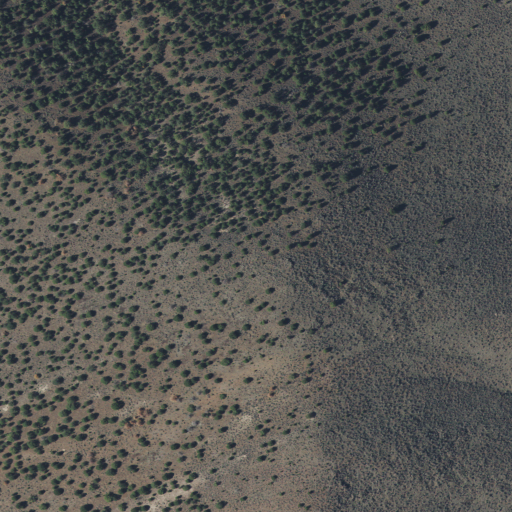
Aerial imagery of mountain in Utah named Black Knoll containing evergreen forest and shrub